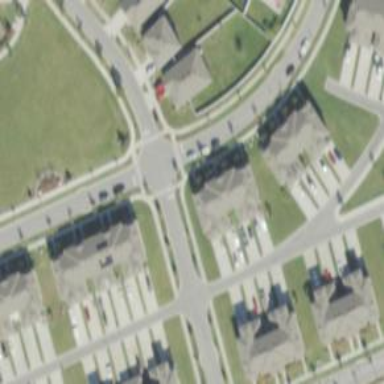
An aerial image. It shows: Residential road.